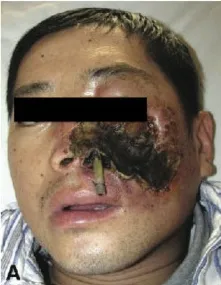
Rhizopus arrhizus associated lethal midline granuloma/rhino-orbital cerebral mycosis. " Destruction of the sinus, nose, face, palate, and orbit; defects of the left sided external nose, soft tissues, and the front wall of the maxillary sinus; and yellow pus was seen within the left maxillary sinus. (A,B) Show patient onset before and after debridement with biopsies.
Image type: medical_photograph (skin_photograph)